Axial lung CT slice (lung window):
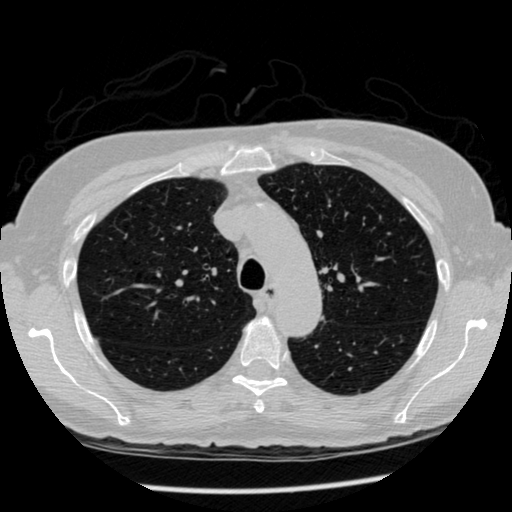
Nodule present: no